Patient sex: M
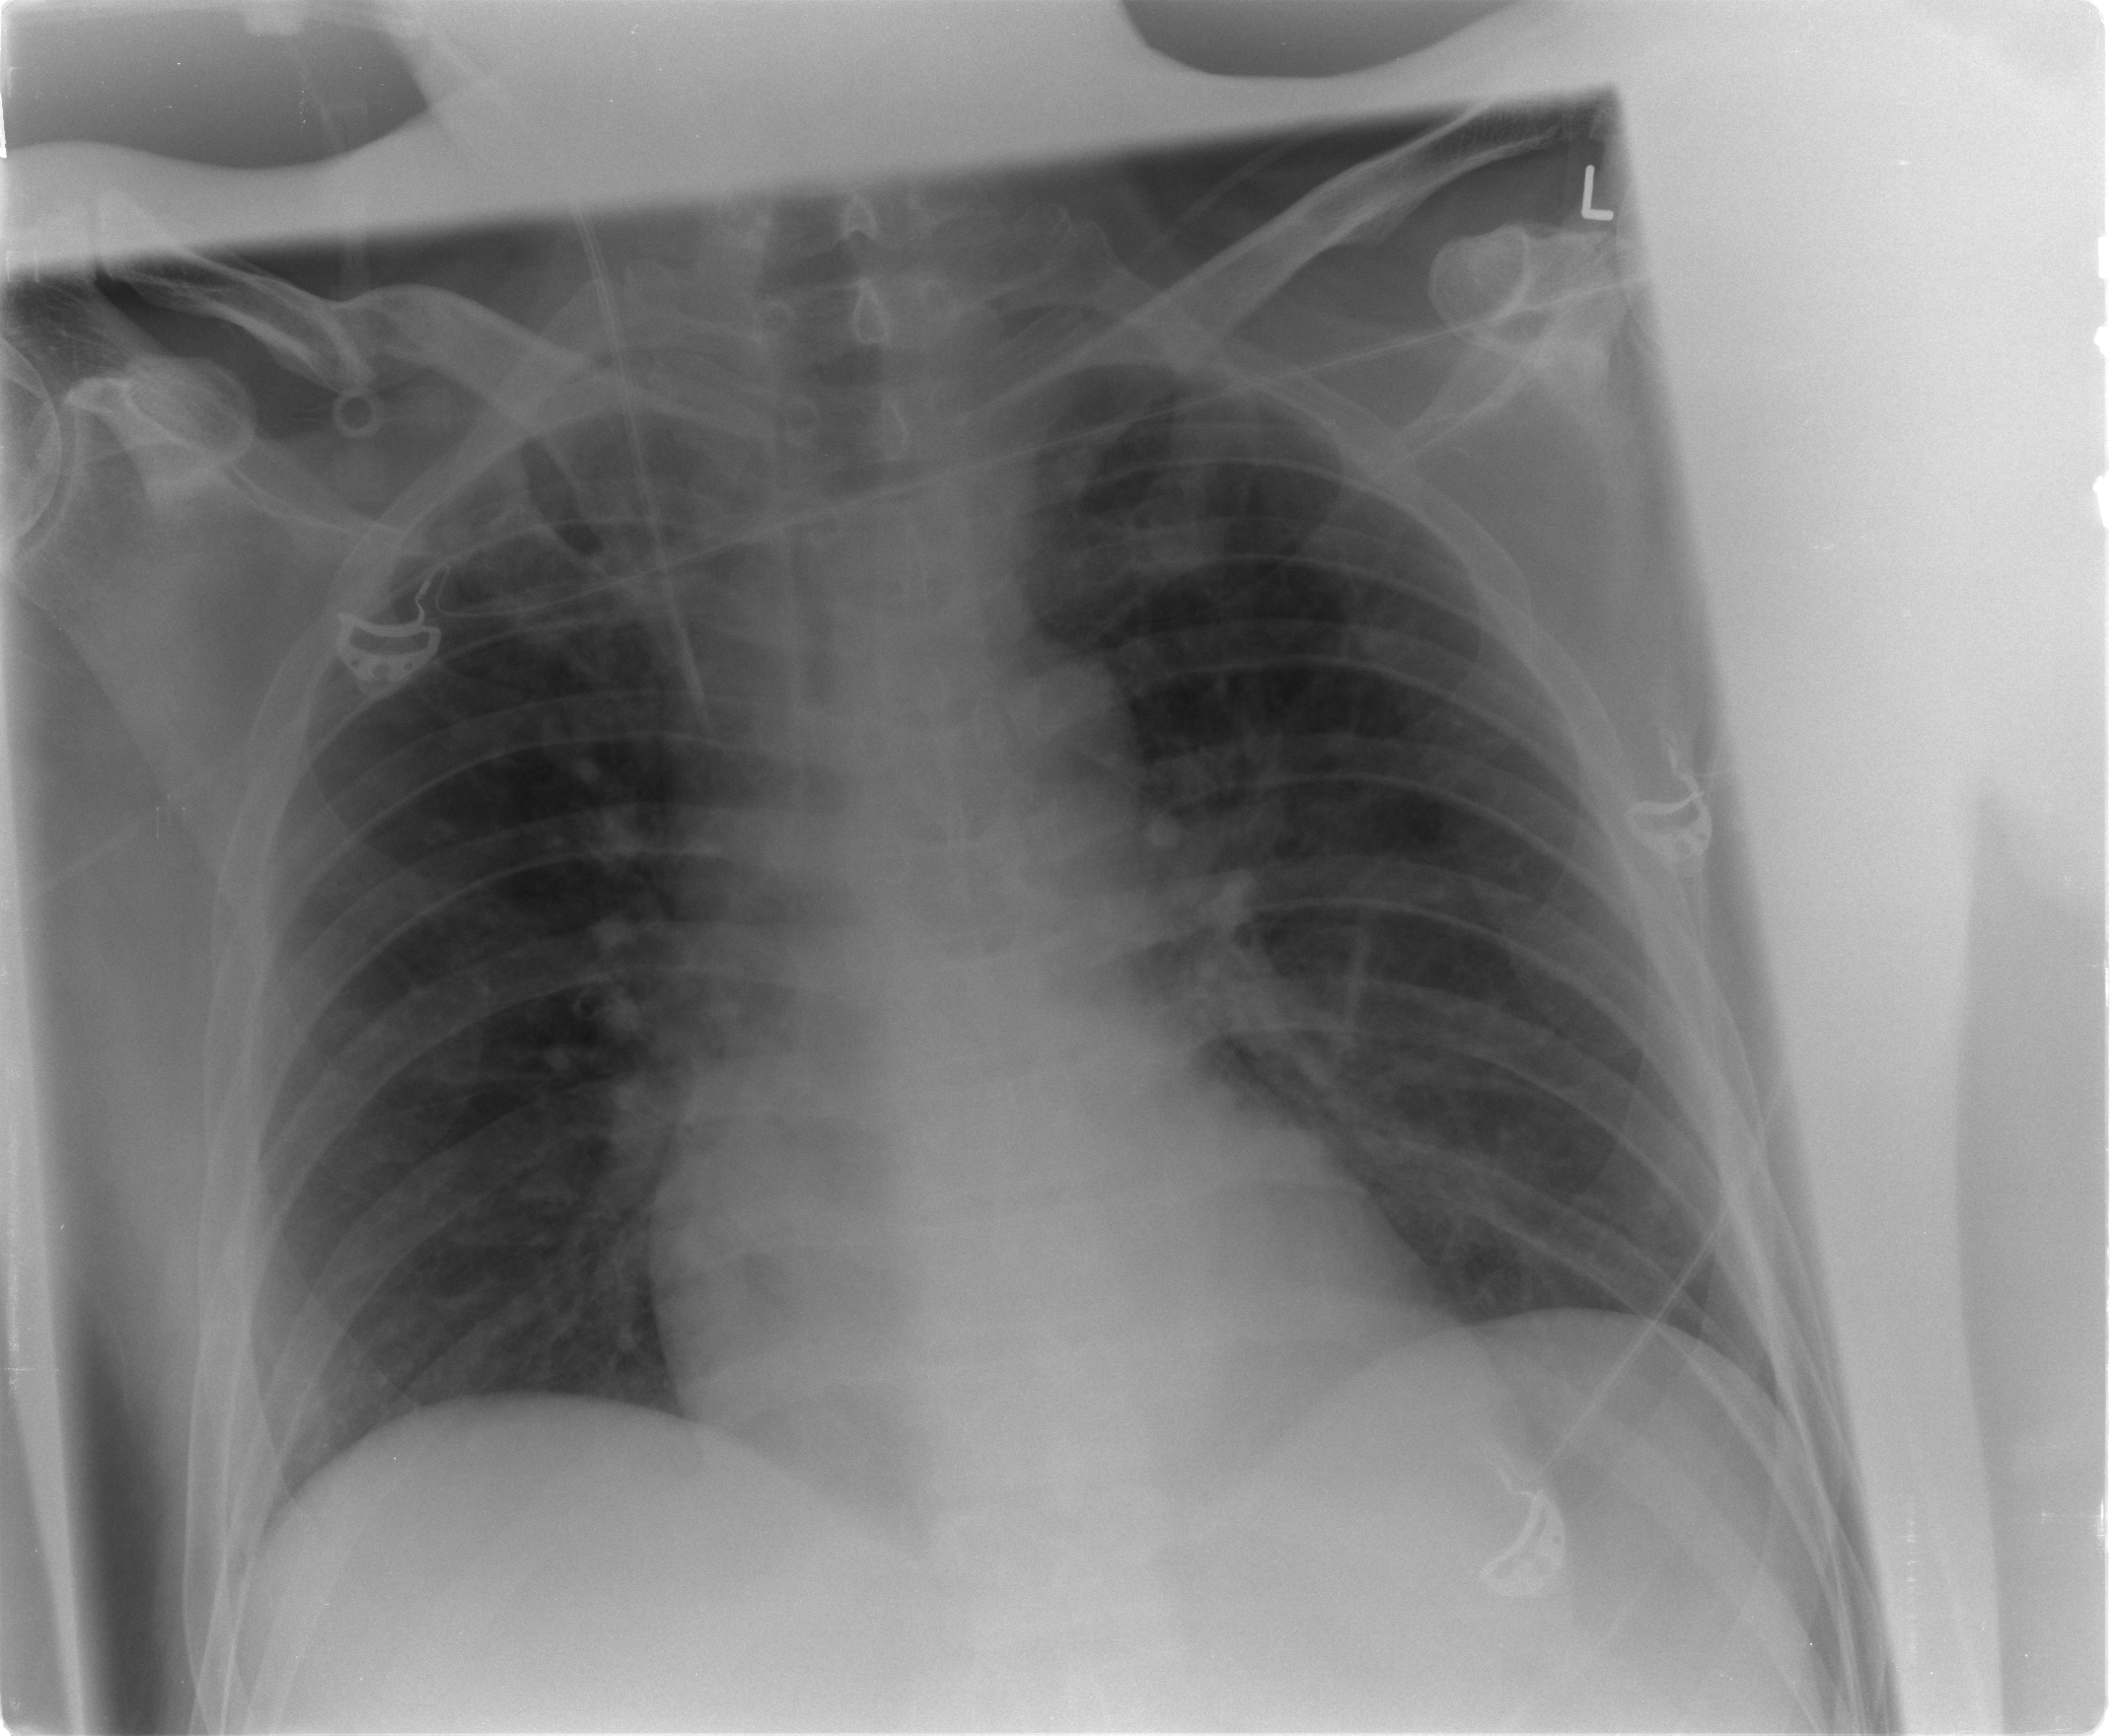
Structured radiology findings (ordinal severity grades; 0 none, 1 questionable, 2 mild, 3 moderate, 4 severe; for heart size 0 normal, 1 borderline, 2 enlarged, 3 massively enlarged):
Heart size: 0
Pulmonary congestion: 1
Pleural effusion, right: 0
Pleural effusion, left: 0
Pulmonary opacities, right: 0
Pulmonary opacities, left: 0
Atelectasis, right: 0
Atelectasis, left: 0